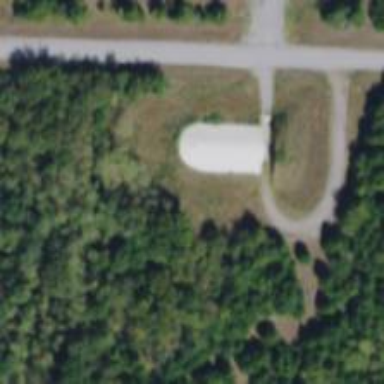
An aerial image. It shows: Military bunker.